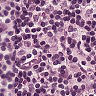
Metastatic tissue present: no